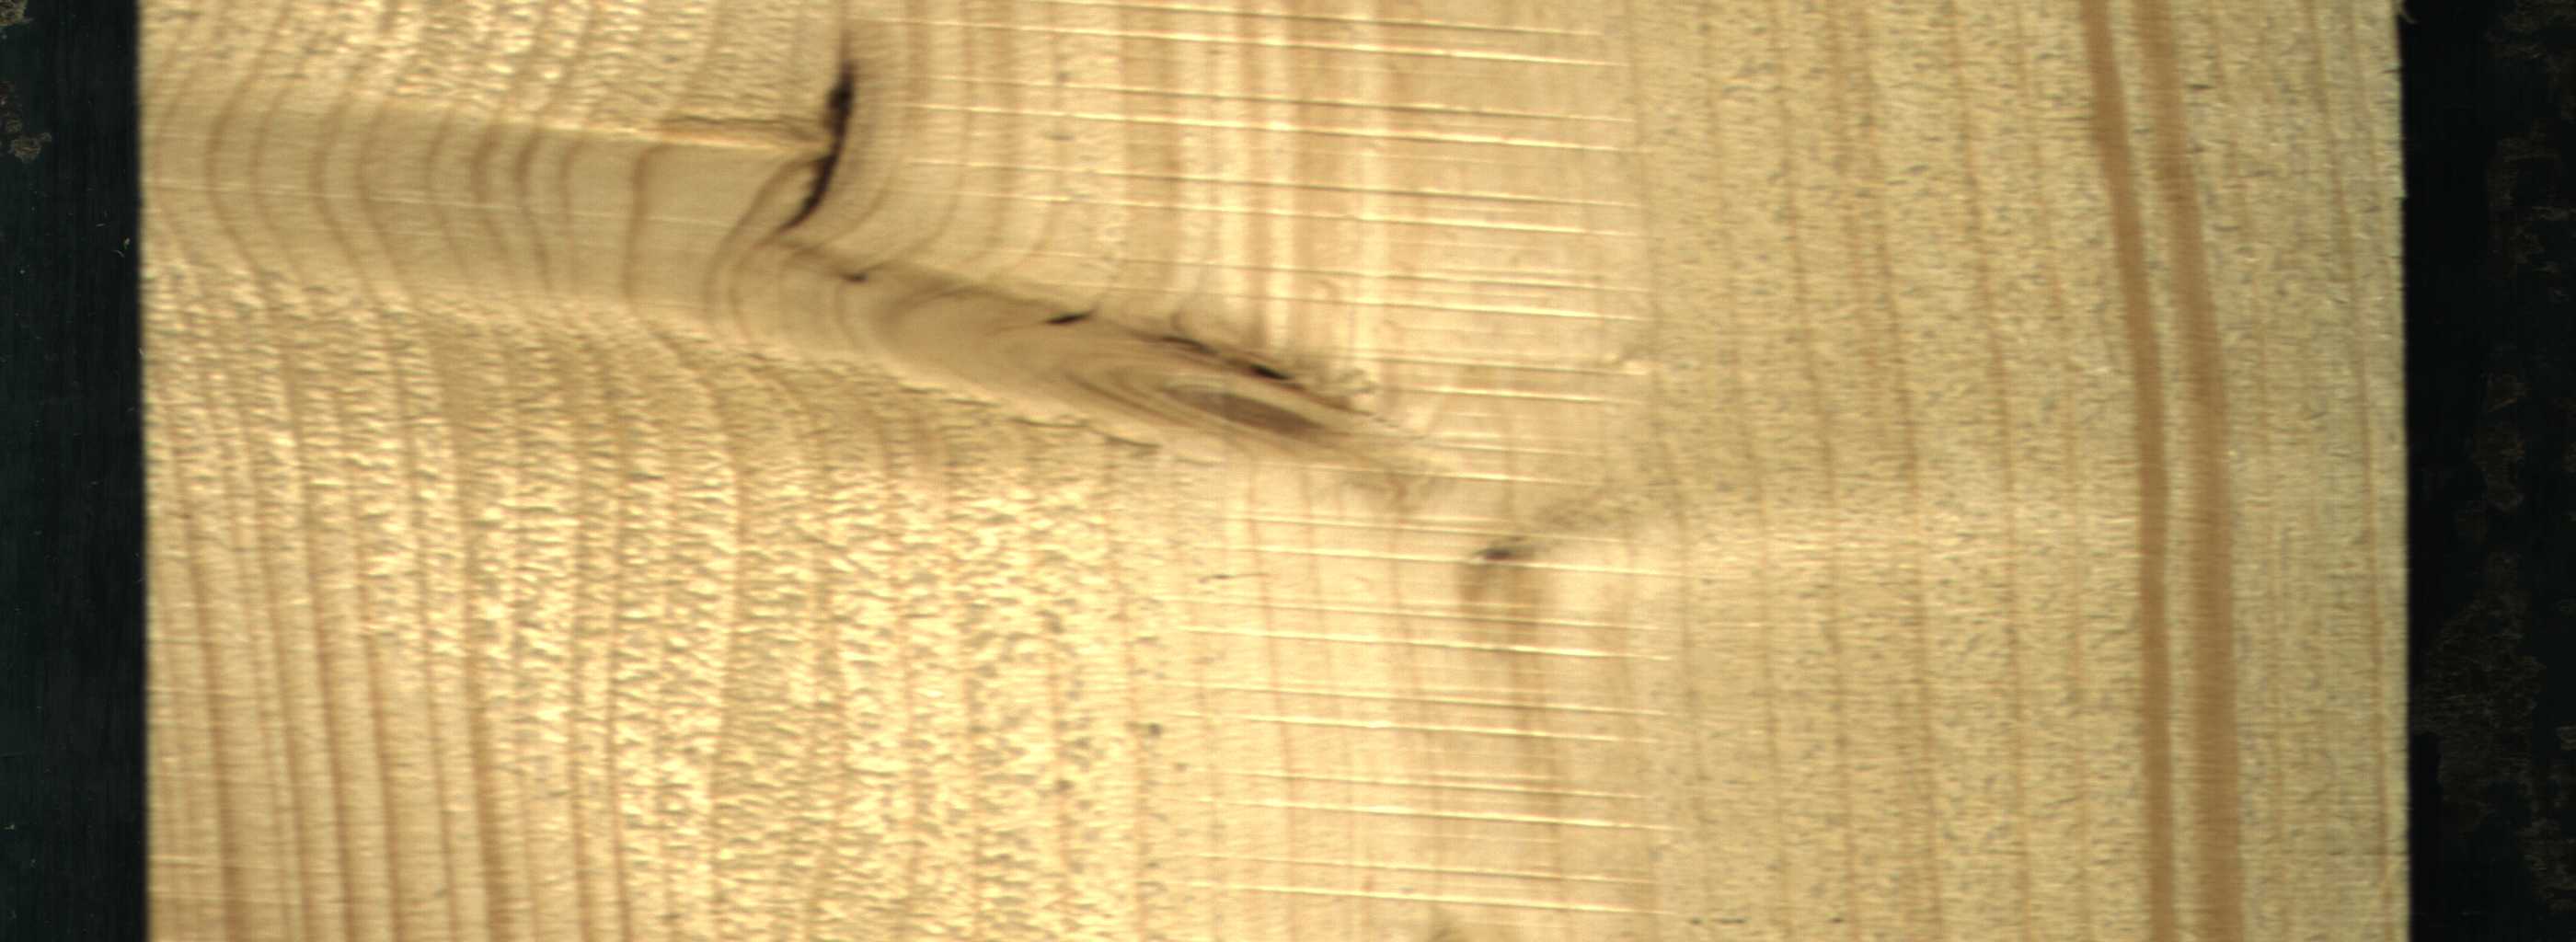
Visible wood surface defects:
resin
Live_Knot